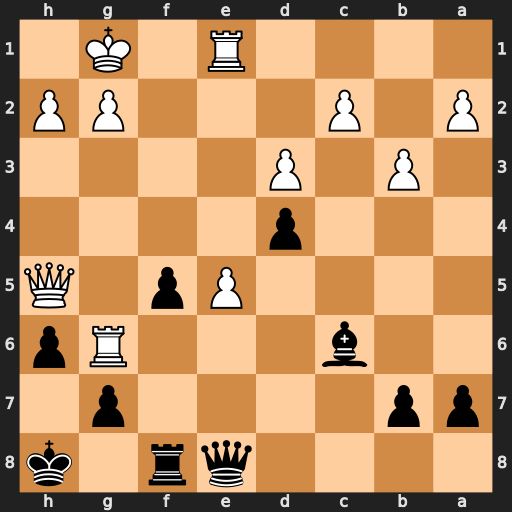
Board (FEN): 4qr1k/pp4p1/2b3Rp/4Pp1Q/3p4/1P1P4/P1P3PP/4R1K1
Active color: b
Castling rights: -
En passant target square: -
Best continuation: Kh7 Rg5 g6